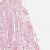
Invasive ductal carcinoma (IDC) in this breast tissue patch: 0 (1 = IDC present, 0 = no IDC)